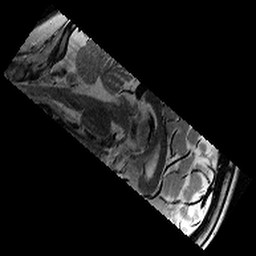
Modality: T2w
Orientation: sagittal
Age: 10
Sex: female
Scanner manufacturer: siemens
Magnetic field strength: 3 T
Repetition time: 9.23 s
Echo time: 0.067 s